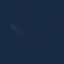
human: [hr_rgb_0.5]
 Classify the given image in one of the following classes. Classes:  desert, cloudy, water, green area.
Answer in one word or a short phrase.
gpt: water